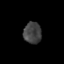
Tissue: prostate
Cell type: T cells
Senescence score: 0.2895
Nuclear area (px): 373
Mean DAPI intensity: 66.204